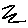
Label: zigzag